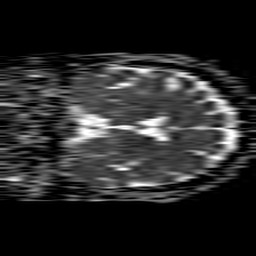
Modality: ADC
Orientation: coronal
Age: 48
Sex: female
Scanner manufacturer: philips
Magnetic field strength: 1.5 T
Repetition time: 4.6 s
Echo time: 0.08517 s